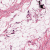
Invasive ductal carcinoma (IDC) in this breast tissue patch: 0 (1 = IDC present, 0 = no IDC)